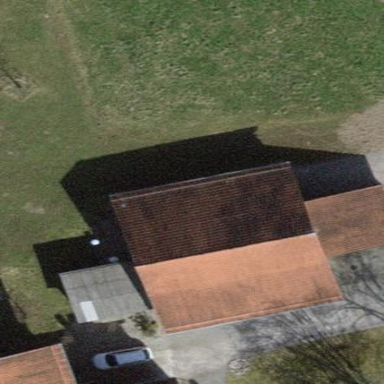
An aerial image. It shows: Detached building with gabled roof.